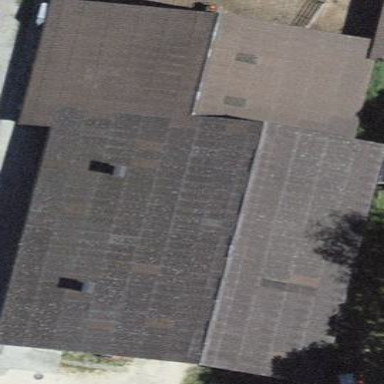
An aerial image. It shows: Barn.